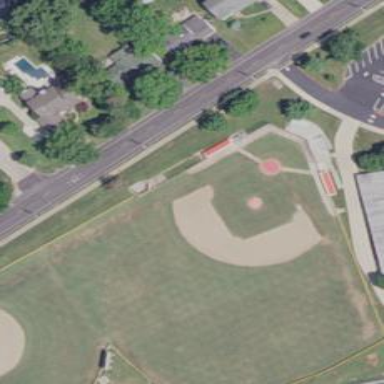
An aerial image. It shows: Baseball pitch for leisure and sports activities.